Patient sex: F
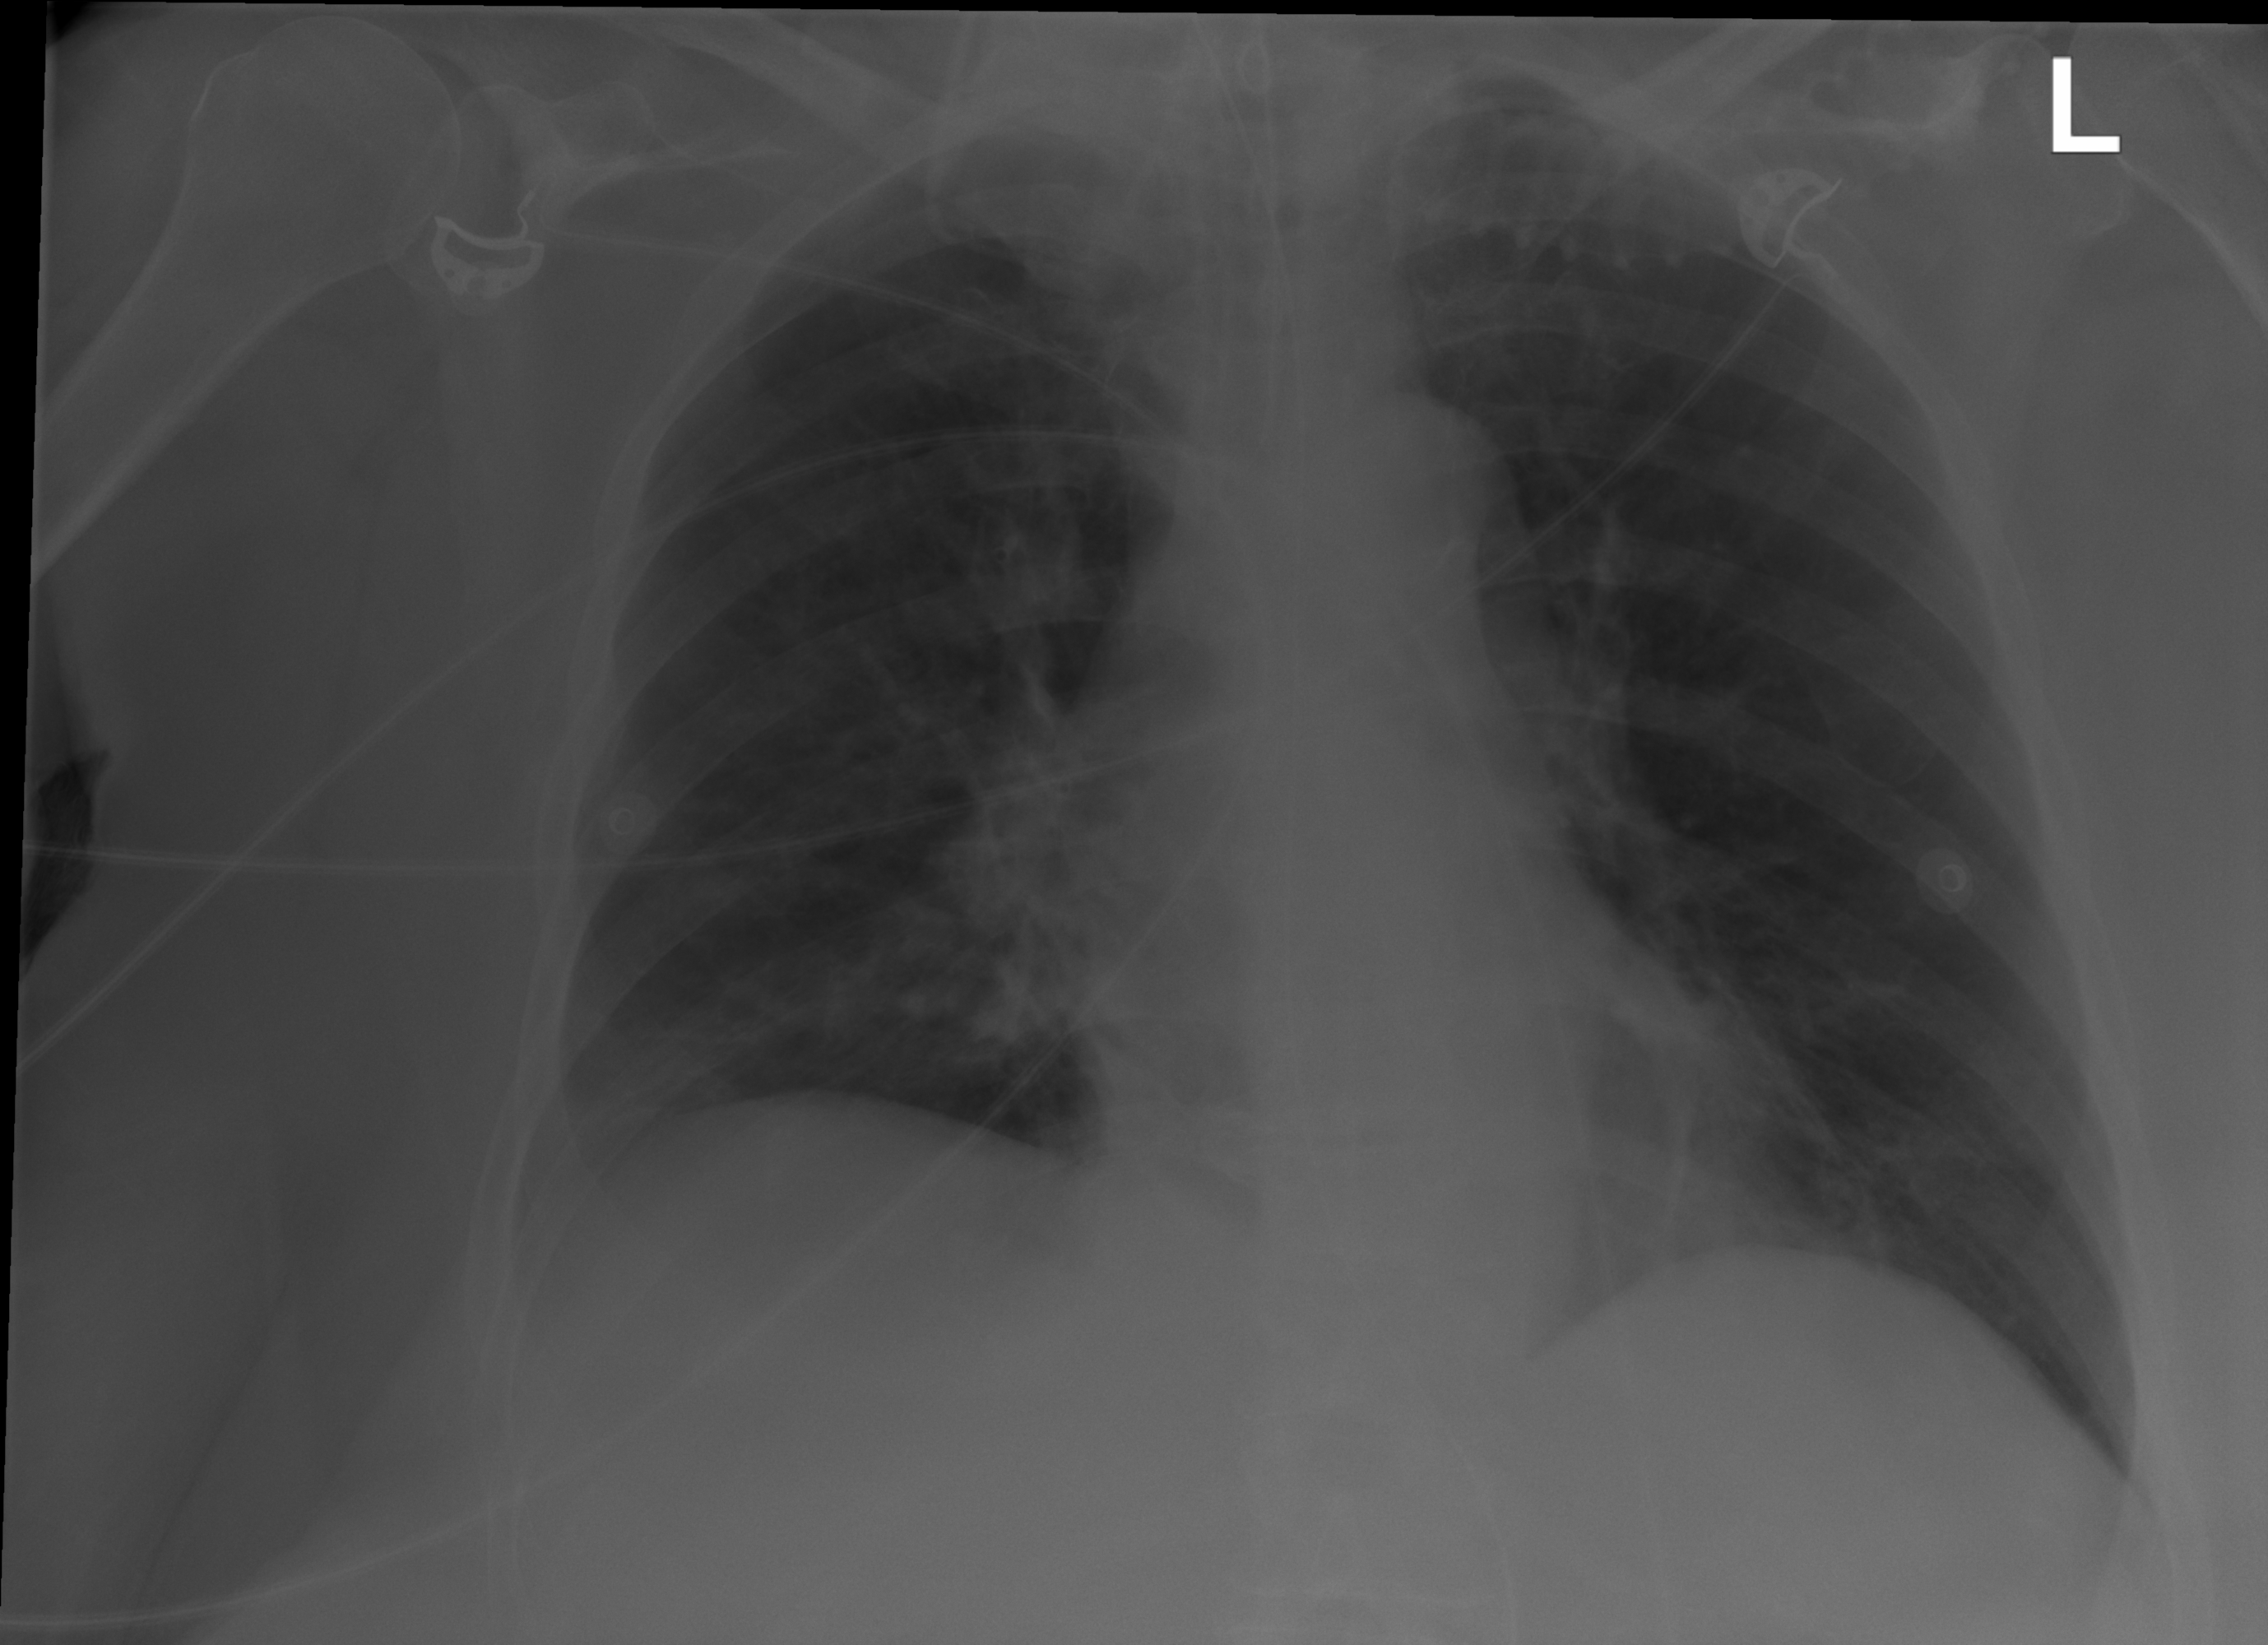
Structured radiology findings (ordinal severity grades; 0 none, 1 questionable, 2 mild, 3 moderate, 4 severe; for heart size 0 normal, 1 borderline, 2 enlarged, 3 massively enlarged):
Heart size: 1
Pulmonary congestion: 2
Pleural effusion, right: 0
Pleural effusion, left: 0
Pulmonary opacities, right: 1
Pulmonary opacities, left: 0
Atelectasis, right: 2
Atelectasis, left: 0